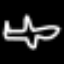
Label: airplane